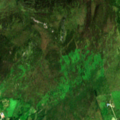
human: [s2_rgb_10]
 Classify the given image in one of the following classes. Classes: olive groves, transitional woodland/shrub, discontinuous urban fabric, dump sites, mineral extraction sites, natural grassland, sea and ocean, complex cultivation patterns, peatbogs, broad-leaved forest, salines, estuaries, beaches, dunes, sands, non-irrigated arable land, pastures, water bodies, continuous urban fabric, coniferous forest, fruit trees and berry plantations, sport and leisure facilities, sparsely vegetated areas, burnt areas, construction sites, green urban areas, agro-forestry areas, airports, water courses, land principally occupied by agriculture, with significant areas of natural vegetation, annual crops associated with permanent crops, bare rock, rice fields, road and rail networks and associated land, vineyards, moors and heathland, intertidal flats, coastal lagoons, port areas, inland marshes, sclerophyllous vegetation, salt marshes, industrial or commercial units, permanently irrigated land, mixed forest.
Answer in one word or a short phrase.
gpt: pastures, moors and heathland